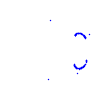
Particle: kaon